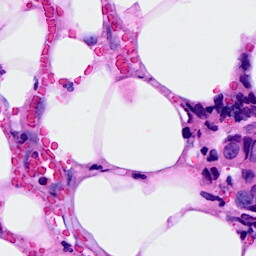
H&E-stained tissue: Breast